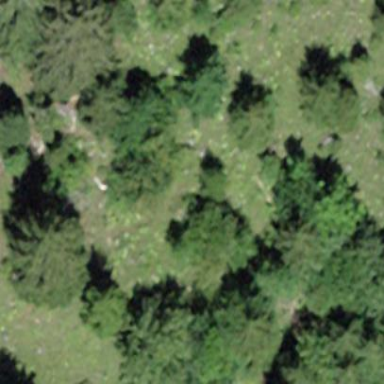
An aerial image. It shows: Forest area.